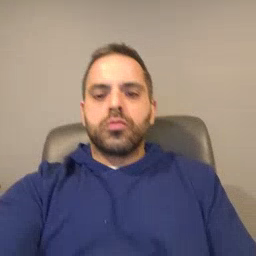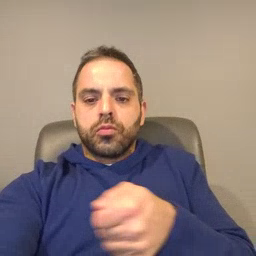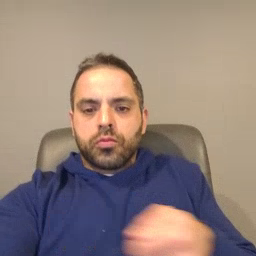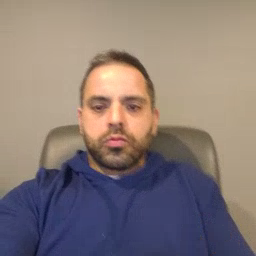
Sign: vacuum